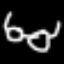
Label: hourglass